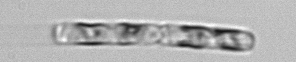
Label: Guinardia_delicatula